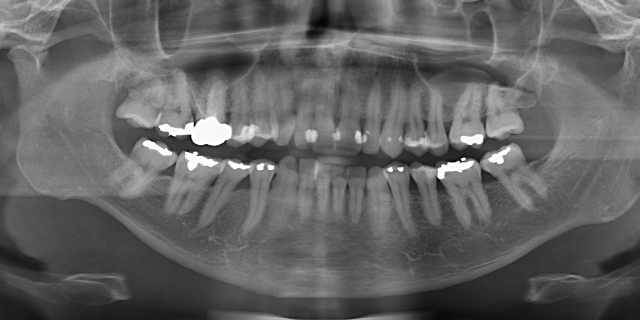
adult